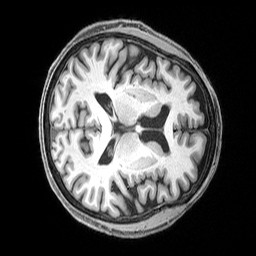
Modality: T1w
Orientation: axial
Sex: female
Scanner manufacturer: siemens
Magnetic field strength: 3 T
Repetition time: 2.4 s
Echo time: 0.00262 s